Question: with the reference of this <URL> question and answer i have to change my "Skip Installation" flag but i am unable to find this flag. I am using xcode 4.4.1.
Kindly help me how can I fix it?
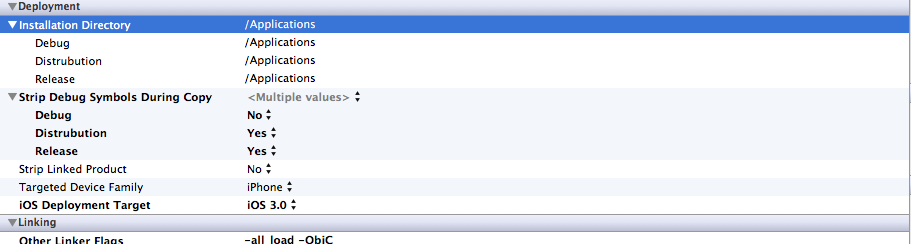
Answer: Go to project - build settings. In the search field type "skip". It will show you the Skip Install option in Deployment.